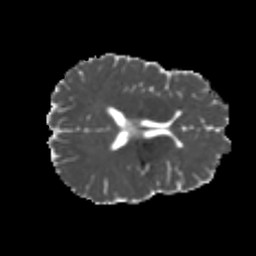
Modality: MD
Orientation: axial
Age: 21
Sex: male
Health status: healthy
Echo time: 0.074 s